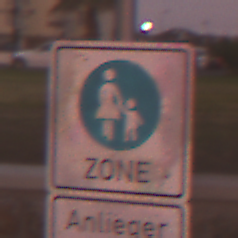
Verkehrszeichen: BeginnFussgaengerzone
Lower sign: PersonengruppenFrei1
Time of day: SunriseSunset
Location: Outdoor (Urban)
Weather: PartlyCloudy
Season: NotSpecified
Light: Natural